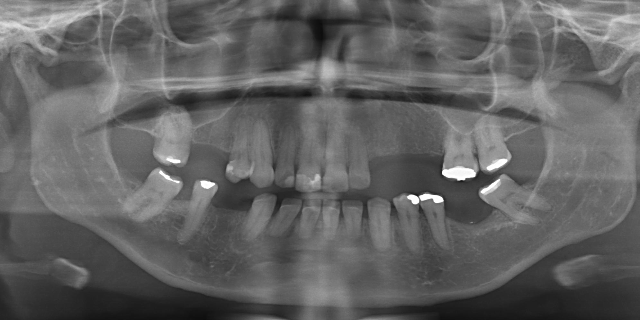
adult